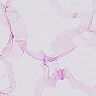
Metastatic tissue present: no